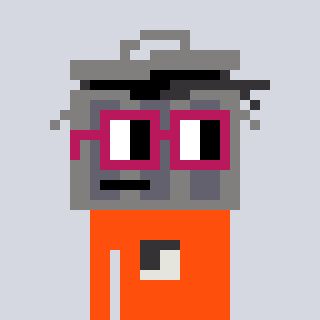
a pixel art character with square dark red glasses, a trashcan-shaped head and a orange-colored body on a cool background